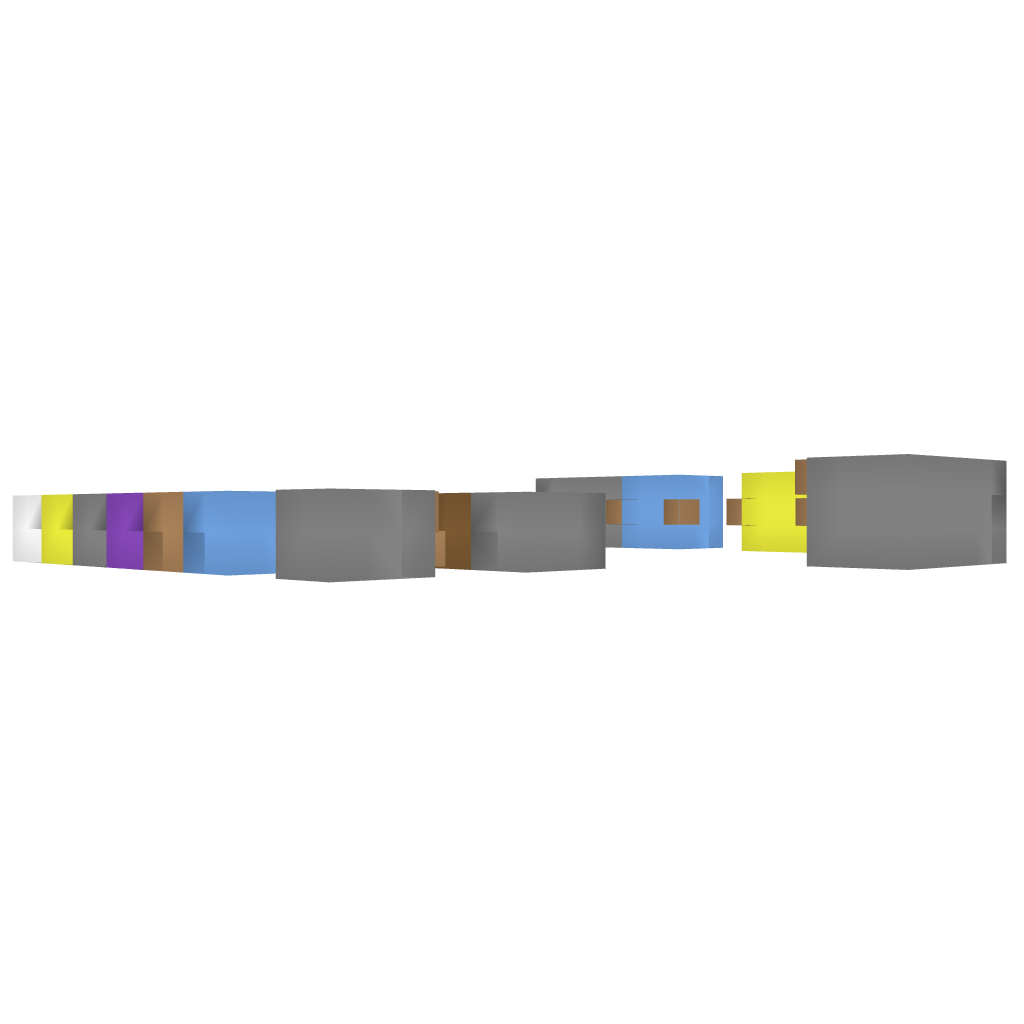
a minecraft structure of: Resource and XP Giver with Time Setter bad low quality